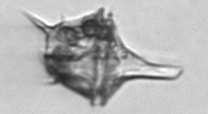
Label: Amylax